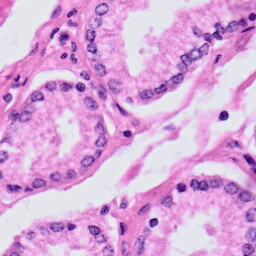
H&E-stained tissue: Prostate